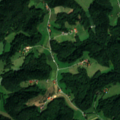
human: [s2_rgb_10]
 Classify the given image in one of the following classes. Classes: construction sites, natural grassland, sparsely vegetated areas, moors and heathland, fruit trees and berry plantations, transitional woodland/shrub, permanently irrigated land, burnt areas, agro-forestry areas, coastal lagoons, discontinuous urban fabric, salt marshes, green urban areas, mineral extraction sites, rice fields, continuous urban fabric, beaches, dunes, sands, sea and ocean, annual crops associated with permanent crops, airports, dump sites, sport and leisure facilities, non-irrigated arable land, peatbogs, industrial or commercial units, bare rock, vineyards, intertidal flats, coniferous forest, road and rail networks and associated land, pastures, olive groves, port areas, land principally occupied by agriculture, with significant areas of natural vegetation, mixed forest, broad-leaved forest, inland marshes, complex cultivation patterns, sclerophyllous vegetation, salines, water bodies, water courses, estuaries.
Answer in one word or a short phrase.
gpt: pastures, land principally occupied by agriculture, with significant areas of natural vegetation, broad-leaved forest